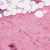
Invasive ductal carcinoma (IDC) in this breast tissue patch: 0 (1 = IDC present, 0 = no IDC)